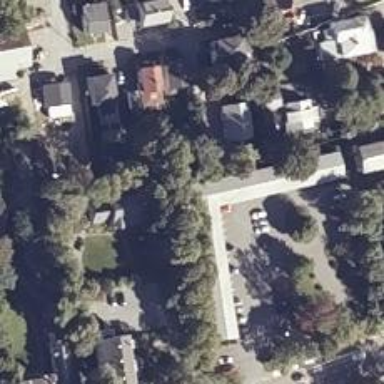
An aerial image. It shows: Motel building.